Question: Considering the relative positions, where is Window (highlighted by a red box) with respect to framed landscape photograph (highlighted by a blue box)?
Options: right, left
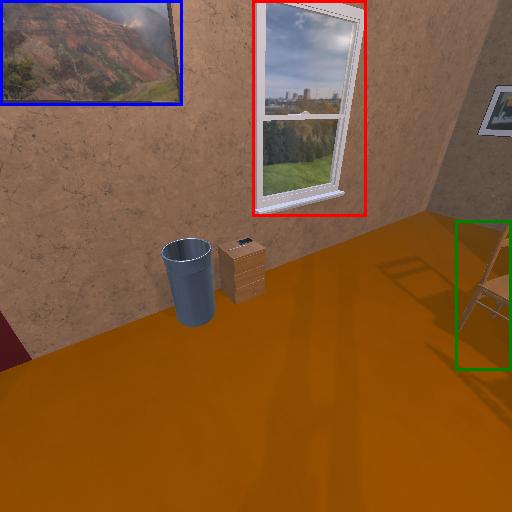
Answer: right